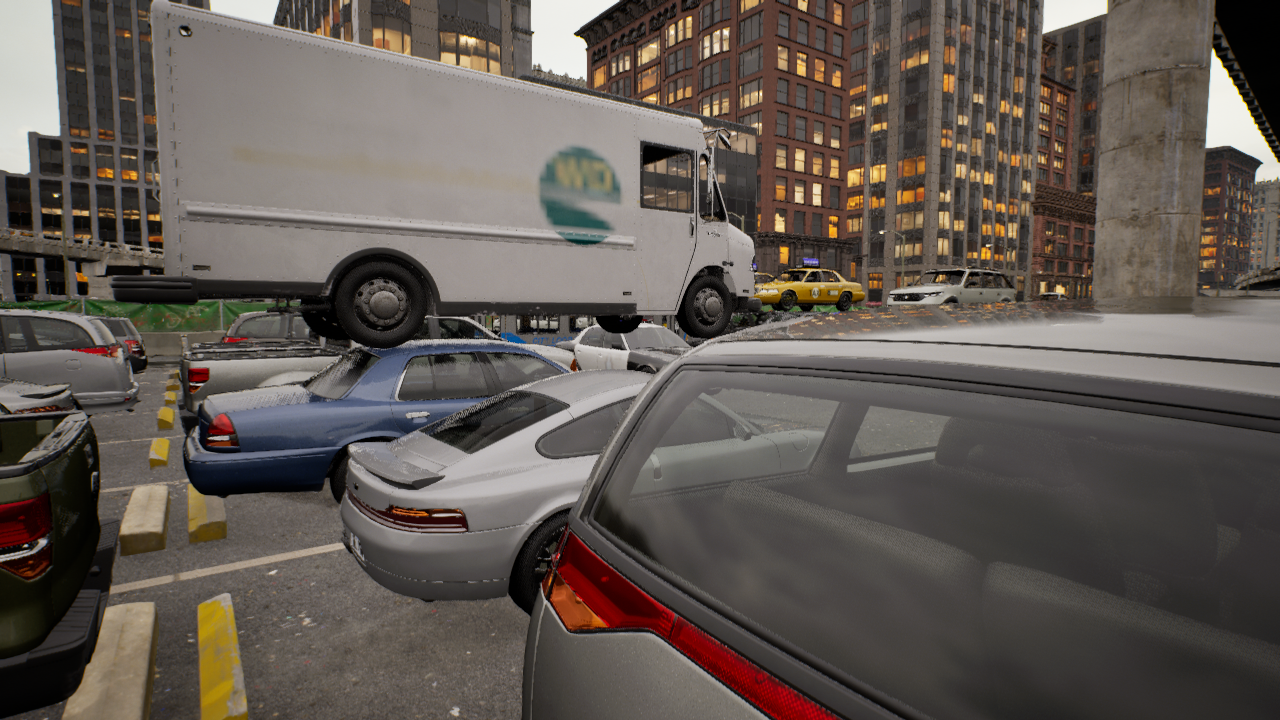
Venue: arterial
Lighting: golden hour
Vehicle rig: sedan